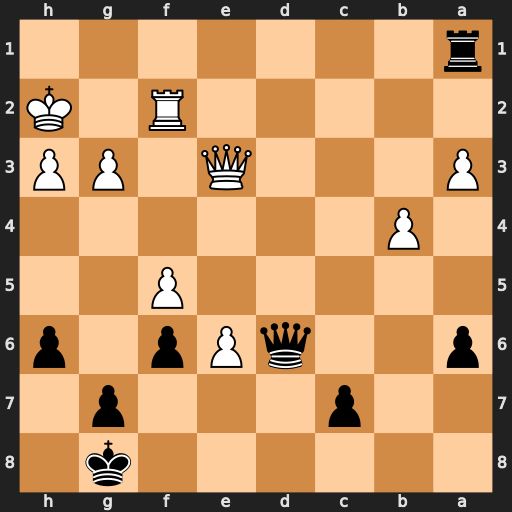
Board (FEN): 6k1/2p3p1/p2qPp1p/5P2/1P6/P3Q1PP/5R1K/r7
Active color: b
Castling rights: -
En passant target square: -
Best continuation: Qd1 Rf1 Qxf1